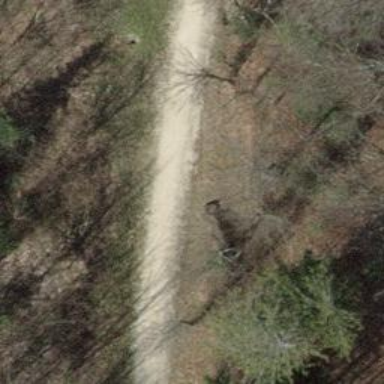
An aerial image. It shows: Gravel track with grade2 tracktype.